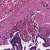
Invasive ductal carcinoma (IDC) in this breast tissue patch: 1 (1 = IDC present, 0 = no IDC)